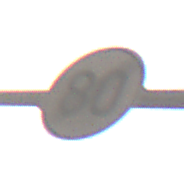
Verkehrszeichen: EndeGeschwindigkeit80
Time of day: SunriseSunset
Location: Roofed (Suburban)
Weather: Clear
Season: NotSpecified
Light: Natural